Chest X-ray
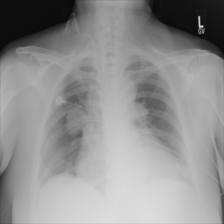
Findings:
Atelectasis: negative
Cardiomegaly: negative
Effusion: negative
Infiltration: negative
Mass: negative
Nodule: negative
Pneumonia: negative
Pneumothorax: negative
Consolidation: negative
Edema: negative
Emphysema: negative
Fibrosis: negative
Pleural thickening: negative
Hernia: negative